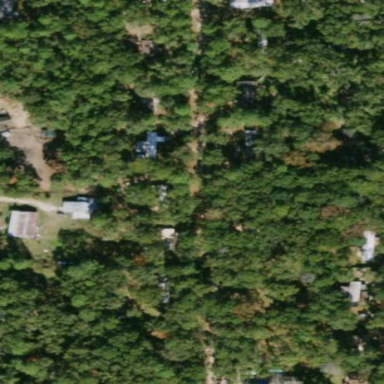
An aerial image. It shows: Residential area known as trailer park.